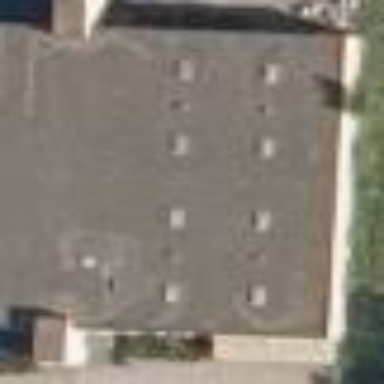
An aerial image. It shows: Industrial building.